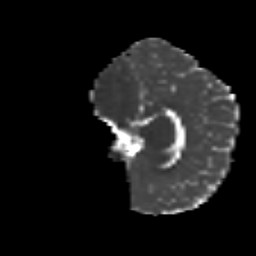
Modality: MD
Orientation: sagittal
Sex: male
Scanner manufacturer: siemens
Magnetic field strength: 3 T
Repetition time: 5 s
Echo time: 0.071 s